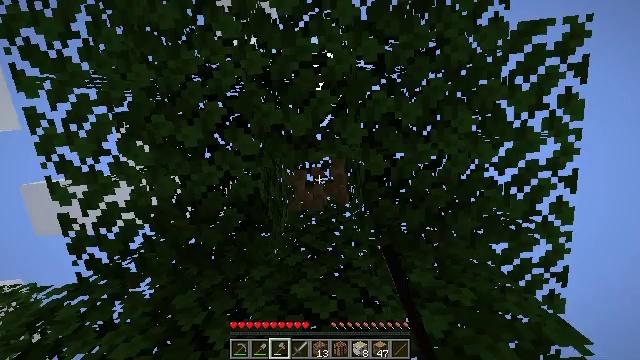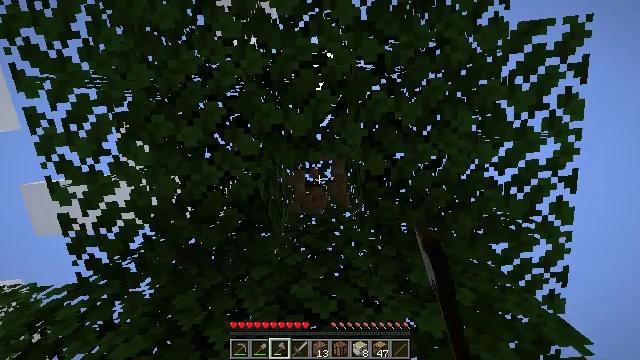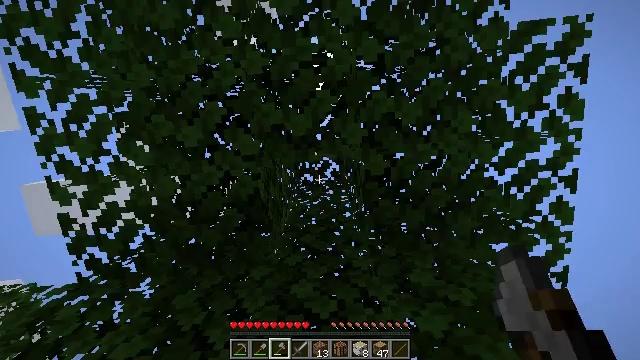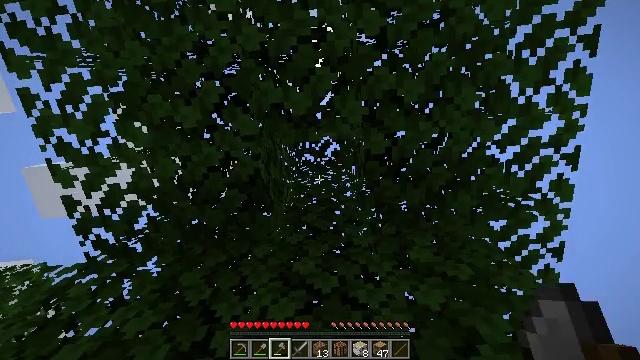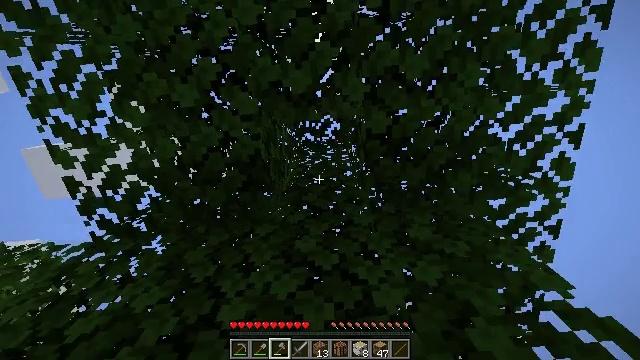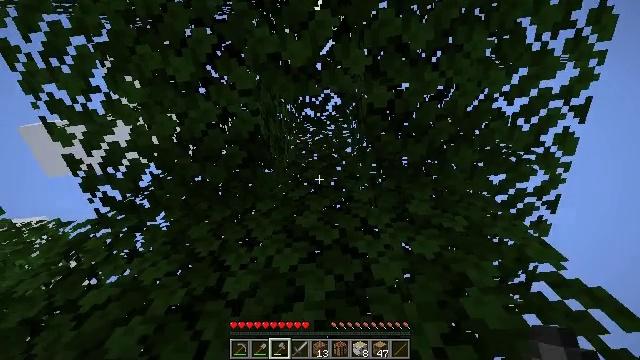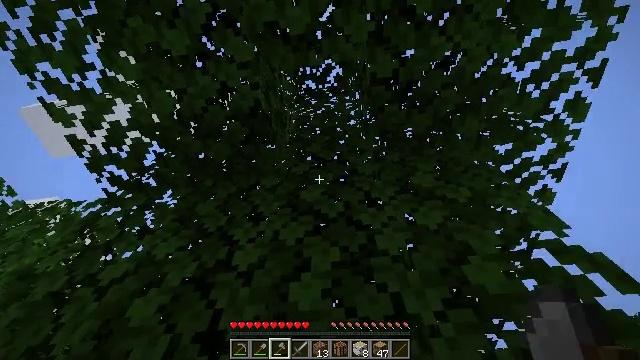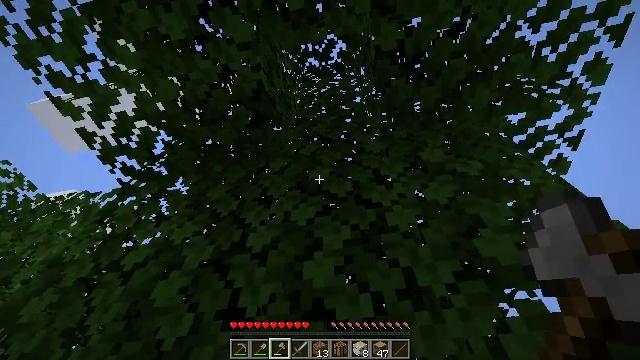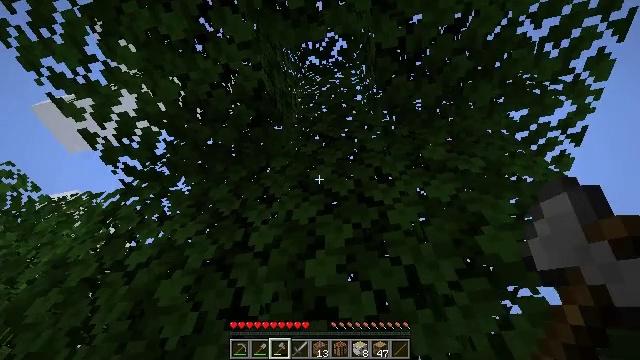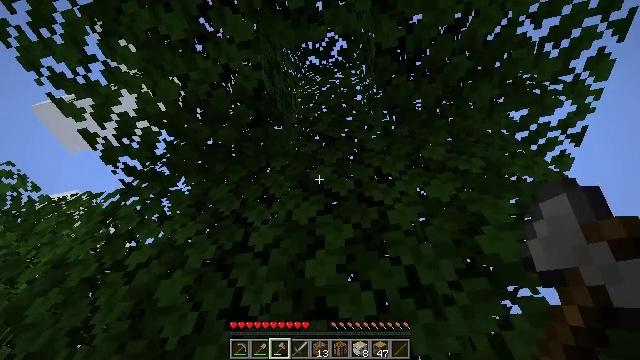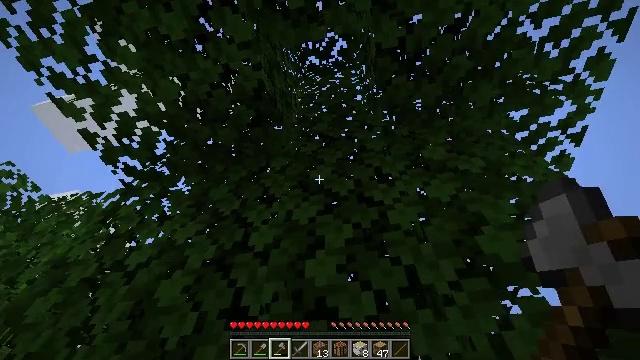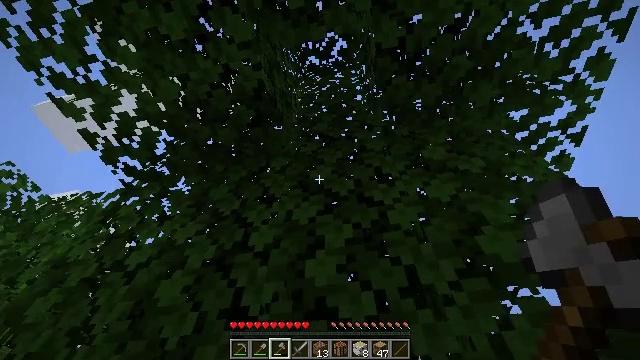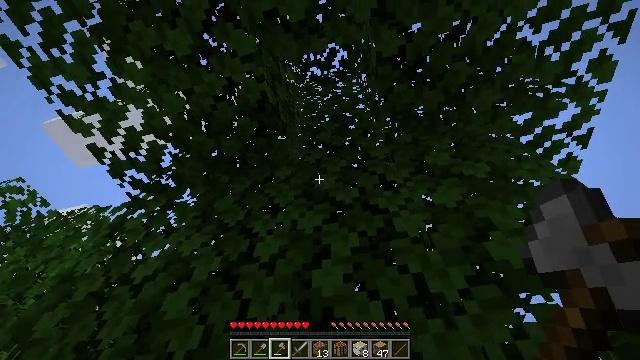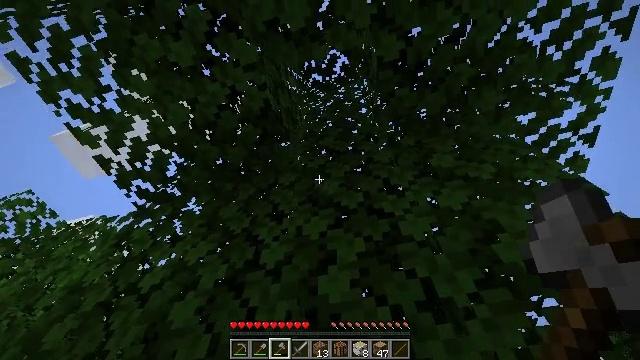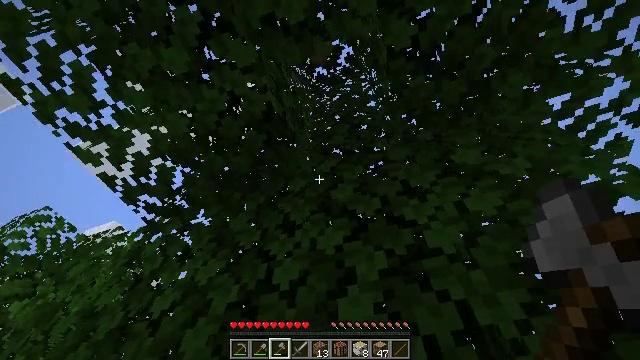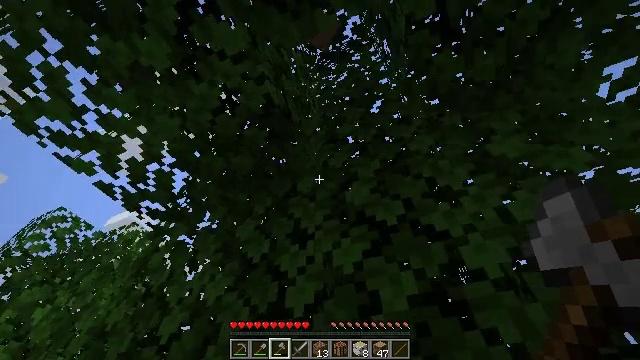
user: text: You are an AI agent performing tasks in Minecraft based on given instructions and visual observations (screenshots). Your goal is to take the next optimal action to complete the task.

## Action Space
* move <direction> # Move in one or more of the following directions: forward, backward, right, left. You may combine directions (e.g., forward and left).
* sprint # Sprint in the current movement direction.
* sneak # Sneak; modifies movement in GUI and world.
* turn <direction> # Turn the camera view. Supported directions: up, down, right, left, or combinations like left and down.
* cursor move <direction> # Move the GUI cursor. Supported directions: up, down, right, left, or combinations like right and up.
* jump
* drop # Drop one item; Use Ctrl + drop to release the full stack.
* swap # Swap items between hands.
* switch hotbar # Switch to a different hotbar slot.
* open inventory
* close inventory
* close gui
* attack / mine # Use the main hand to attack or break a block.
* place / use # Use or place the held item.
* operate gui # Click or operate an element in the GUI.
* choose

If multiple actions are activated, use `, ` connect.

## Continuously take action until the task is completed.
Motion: motion action
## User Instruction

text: Remove oak leaves from branches.
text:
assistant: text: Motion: attack / mine
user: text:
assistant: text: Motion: attack / mine
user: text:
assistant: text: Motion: turn down
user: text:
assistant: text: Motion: turn down
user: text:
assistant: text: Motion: turn down
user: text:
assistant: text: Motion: turn left and down
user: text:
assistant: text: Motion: turn left and down
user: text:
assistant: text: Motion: no_op
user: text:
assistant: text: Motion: no_op
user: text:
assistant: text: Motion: no_op
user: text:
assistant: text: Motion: no_op
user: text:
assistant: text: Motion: turn left and up
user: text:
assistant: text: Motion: turn left and up
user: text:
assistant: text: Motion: turn left and down, jump
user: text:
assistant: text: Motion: turn left and down, jump
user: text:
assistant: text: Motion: move forward and move right, turn left and down, jump
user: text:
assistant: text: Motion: move forward and move right, turn down, jump
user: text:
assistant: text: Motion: move forward and move right, turn down, jump
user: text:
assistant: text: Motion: move forward and move right, turn right and down, jump
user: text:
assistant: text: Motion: move forward and move right, turn down
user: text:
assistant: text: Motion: move forward and move right, turn down
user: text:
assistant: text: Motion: move forward and move left, turn down
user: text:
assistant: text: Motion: move forward and move left, turn left and down
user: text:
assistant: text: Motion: move left, turn left and down
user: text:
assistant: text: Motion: move left
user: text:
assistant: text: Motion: move left, turn up
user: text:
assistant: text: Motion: move left
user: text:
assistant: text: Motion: move left
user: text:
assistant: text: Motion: move left
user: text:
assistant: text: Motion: move left, turn right and down